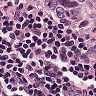
Metastatic tissue present: yes